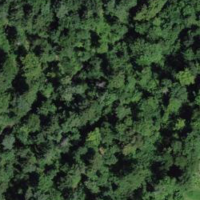
EUNIS habitat code: 44
Species observed at this site:
Geranium pyrenaicum
Prunus padus